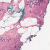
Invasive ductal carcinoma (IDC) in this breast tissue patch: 0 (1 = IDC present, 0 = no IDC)